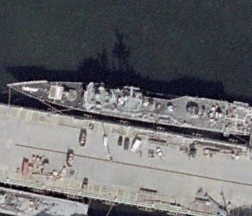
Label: Ticonderoga-class_cruiser